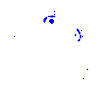
Particle: kaon